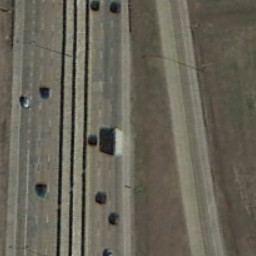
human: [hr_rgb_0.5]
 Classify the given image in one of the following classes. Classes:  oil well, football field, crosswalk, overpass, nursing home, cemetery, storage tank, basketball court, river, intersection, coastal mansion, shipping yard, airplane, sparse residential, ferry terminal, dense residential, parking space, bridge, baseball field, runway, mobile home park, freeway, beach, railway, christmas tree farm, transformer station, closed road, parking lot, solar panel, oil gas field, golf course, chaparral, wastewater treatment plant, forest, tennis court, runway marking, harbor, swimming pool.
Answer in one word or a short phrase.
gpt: freeway